Question: summarizing I have implemented a chart control as a simple Canvas with a Polyline on it. The next thing I need is to be able to zoom the chart.
I would like to know how would you that (just the idea, no details needed). What I would like to do is to create somehow a bigger Canvas and paint the line bigger and just show a part of the Canvas to the user, and the he drags the Chart it will move the Canvas. Something like in the following picture. Do you think this is possible?

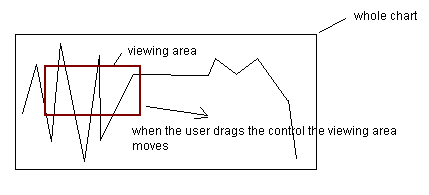
Answer: Kael Rowan from Microsoft Research built a <URL> if your browser supports it.